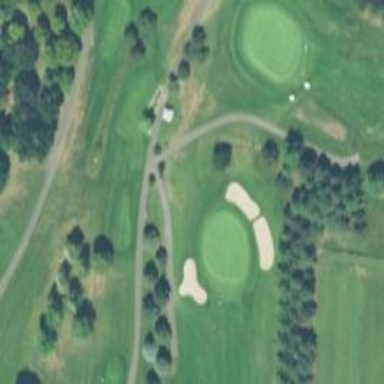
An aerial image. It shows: Path used for both walking and golf.